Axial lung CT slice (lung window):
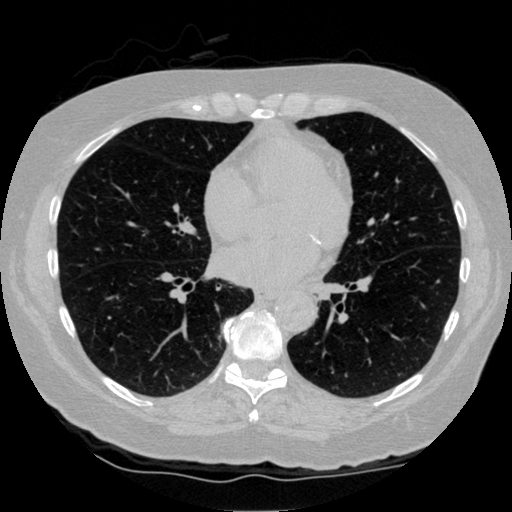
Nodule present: no